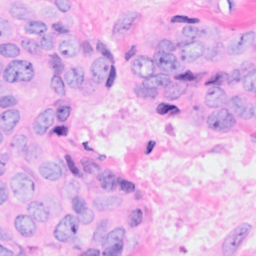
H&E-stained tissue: Breast